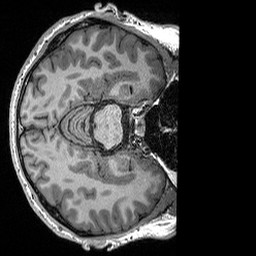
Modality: T1w
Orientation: axial
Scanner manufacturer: siemens
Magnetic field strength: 3 T
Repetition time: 2.3 s
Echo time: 0.00298 s